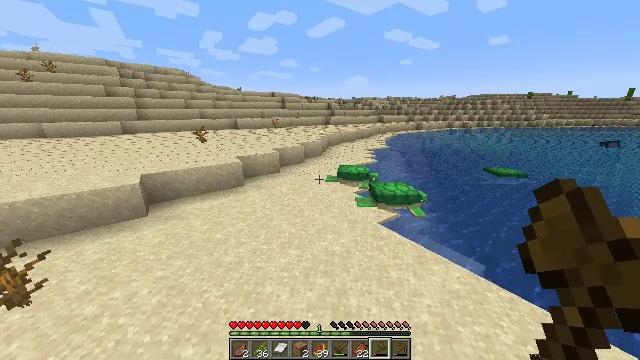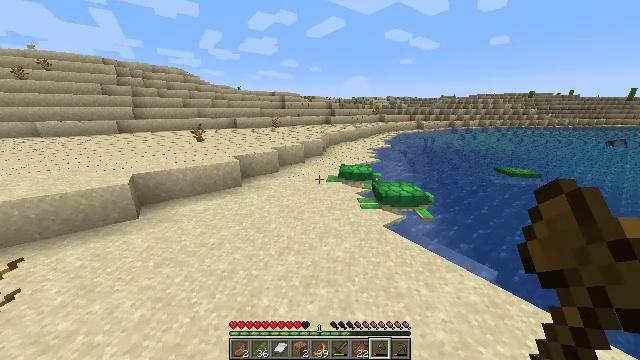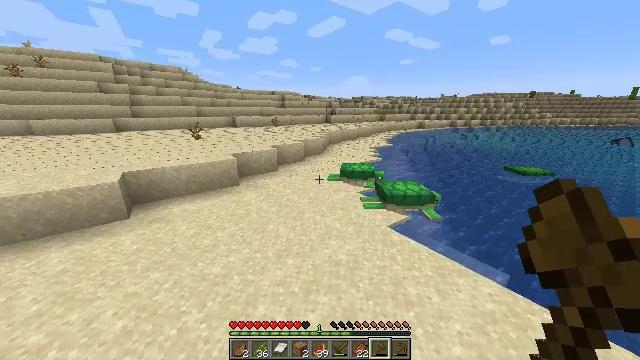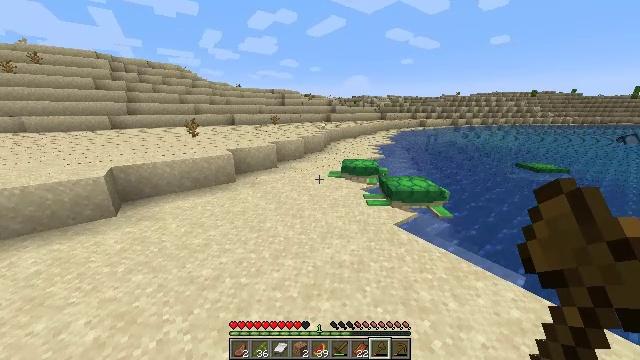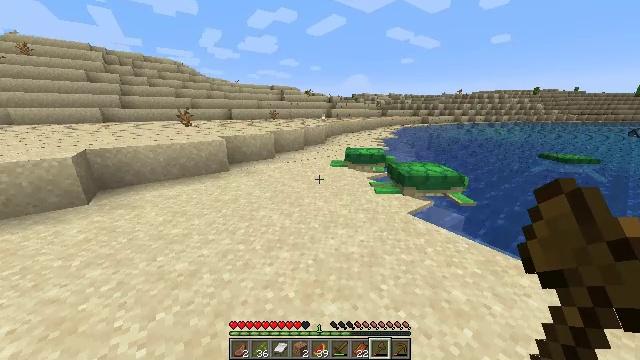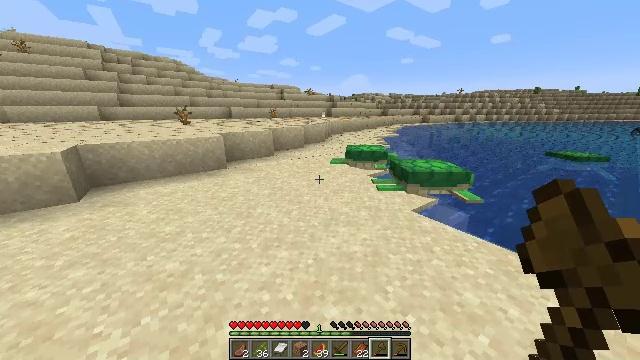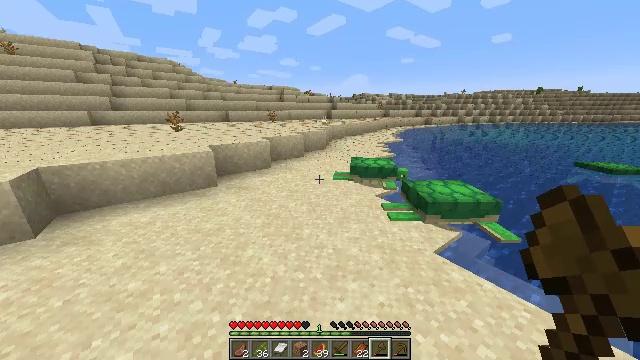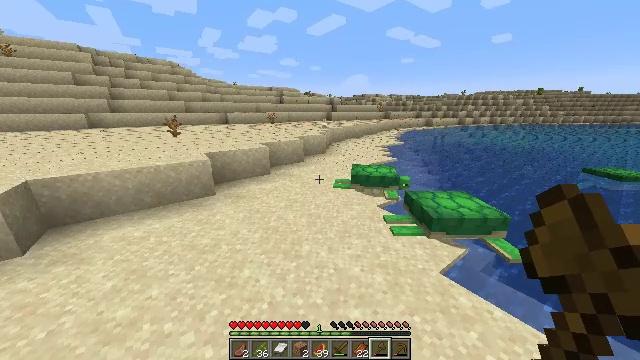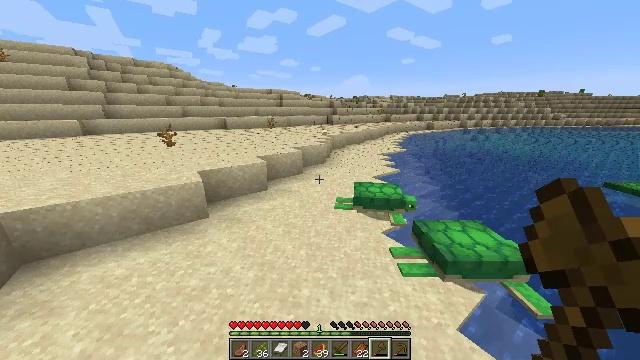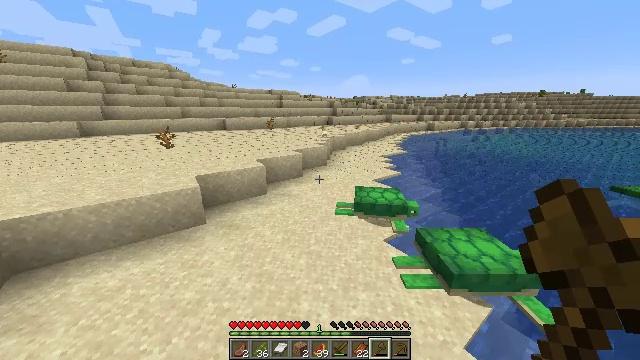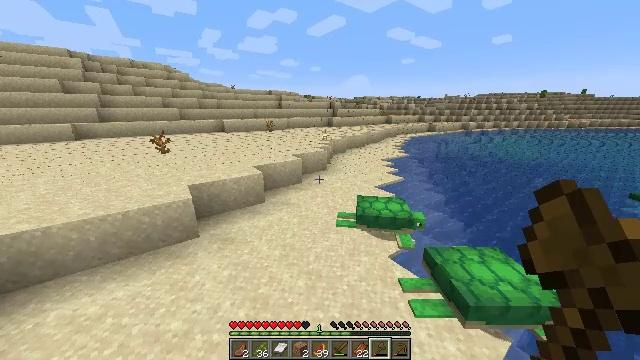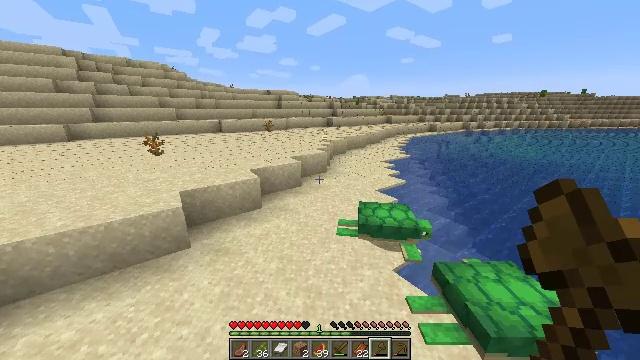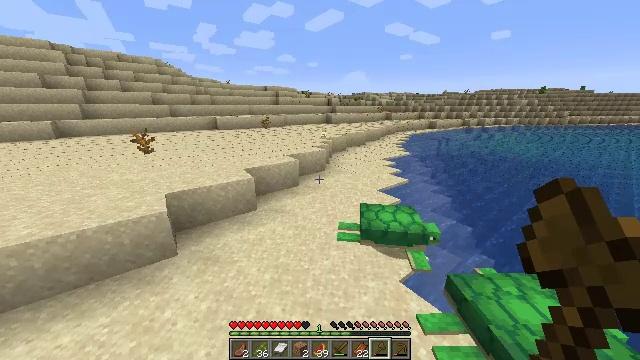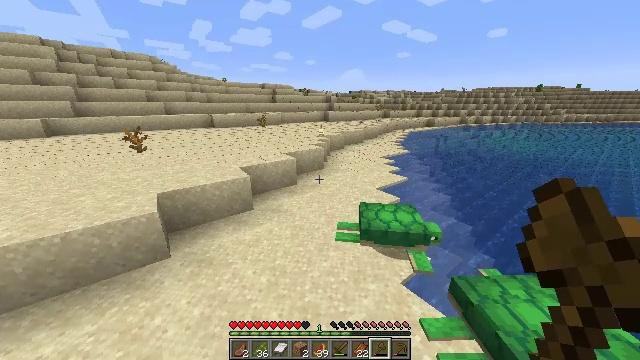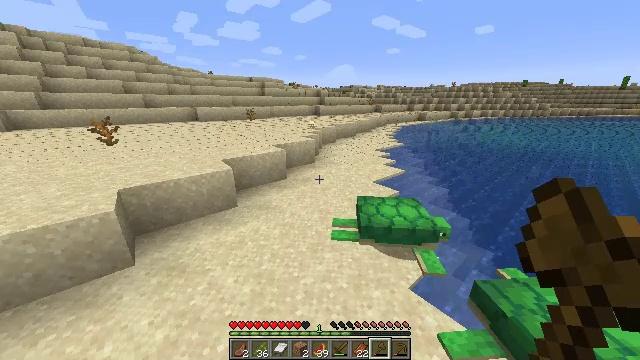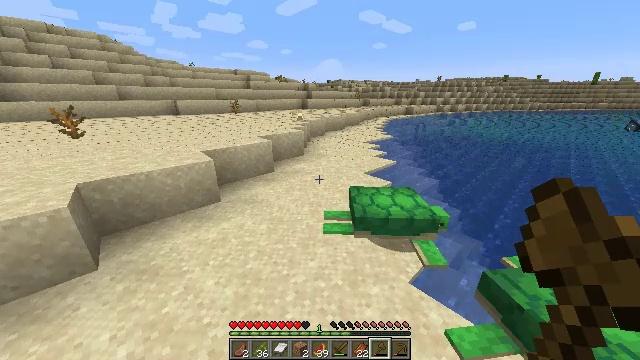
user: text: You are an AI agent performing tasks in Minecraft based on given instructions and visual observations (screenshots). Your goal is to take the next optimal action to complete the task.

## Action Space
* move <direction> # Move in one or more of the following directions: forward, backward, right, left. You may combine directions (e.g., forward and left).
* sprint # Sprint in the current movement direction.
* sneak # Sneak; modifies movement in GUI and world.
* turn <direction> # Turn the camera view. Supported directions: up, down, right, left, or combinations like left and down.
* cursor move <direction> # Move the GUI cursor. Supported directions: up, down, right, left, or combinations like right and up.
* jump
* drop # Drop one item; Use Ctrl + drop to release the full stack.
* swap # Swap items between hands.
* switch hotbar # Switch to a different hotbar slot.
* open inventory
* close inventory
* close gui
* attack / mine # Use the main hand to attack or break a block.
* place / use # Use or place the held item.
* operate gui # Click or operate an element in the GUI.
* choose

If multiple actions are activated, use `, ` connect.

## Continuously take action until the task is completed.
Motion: motion action
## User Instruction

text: Harvest the cactus plant.
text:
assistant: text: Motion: move forward, jump
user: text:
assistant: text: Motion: move forward, jump
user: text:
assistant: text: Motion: move forward, jump
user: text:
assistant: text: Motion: move forward, jump
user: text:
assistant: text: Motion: move forward, sprint, jump
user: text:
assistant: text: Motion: move forward, sprint, jump
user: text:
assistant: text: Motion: move forward, sprint, jump
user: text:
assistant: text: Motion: move forward, jump
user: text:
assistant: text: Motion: move forward, jump
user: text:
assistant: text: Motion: move forward, jump
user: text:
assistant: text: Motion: move forward, jump
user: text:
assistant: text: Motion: move forward, jump
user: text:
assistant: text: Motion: move forward, jump
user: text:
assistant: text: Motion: move forward, turn right, jump
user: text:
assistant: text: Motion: move forward, turn right and down, jump
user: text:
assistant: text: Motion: move forward, sprint, turn right, jump
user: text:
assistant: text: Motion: move forward, sprint, turn right, jump
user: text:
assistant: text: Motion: move forward, sprint, turn right, jump
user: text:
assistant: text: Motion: move forward, sprint, turn right, jump
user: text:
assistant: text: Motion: move forward, turn right, jump
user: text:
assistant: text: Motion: move forward, turn right, jump
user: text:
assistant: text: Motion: move forward, turn right, jump
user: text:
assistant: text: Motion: move forward, jump
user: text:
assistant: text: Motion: move forward, turn right, jump
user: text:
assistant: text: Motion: move forward, jump
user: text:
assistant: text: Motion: move forward, sprint, jump
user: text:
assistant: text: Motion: move forward, sprint, jump
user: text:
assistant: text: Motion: move forward, sprint, jump
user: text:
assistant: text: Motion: move forward, sprint, jump
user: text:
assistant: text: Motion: move forward, sprint, jump